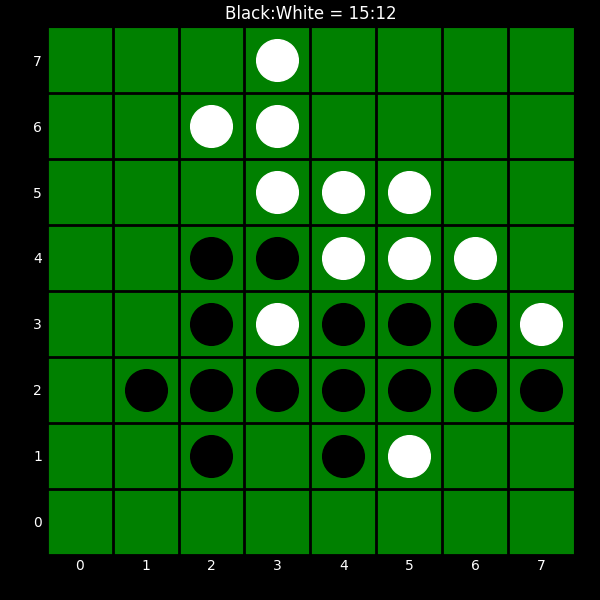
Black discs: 15
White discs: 12